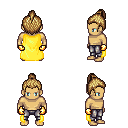
a pixel art fantasy rpg character, male body template, human, tanned skin, yellow cape, metal pants, blonde short topknot hairstyle, gold gloves, four views (front, back, left, right), 2x2 character sprite sheet, small pixel art, hard edges, no anti-aliasing